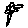
Label: flower